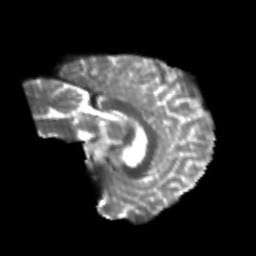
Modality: T2w
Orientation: sagittal
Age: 26
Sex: female
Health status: healthy
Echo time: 0.074 s